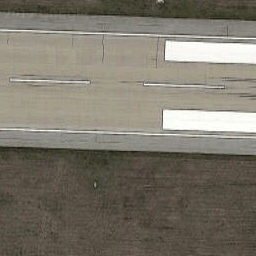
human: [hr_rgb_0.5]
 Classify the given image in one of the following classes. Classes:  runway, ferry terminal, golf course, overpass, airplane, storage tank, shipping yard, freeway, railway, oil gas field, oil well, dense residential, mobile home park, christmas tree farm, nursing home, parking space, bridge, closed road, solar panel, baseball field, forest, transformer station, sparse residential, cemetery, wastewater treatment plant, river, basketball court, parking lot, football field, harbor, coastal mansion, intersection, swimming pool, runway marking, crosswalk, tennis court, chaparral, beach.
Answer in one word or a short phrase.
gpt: runway